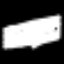
Label: pencil